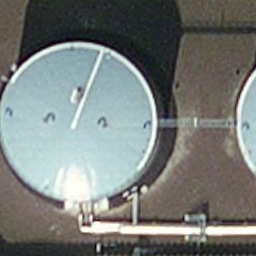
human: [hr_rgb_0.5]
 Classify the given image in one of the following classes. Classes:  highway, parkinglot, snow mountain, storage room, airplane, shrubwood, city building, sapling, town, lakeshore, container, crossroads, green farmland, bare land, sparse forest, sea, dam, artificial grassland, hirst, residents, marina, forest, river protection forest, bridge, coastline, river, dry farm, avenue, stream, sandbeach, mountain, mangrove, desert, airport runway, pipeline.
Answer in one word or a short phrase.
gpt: storage room